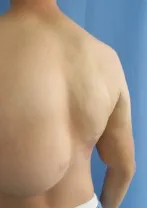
Surgery-related photographs of our patient. Excised trunk mass.
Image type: medical_photograph (skin_photograph)